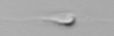
Label: flagellate_morphotype3